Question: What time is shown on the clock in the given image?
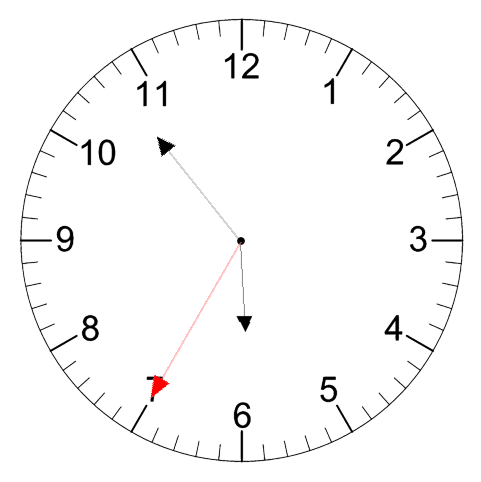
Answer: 05:53:35